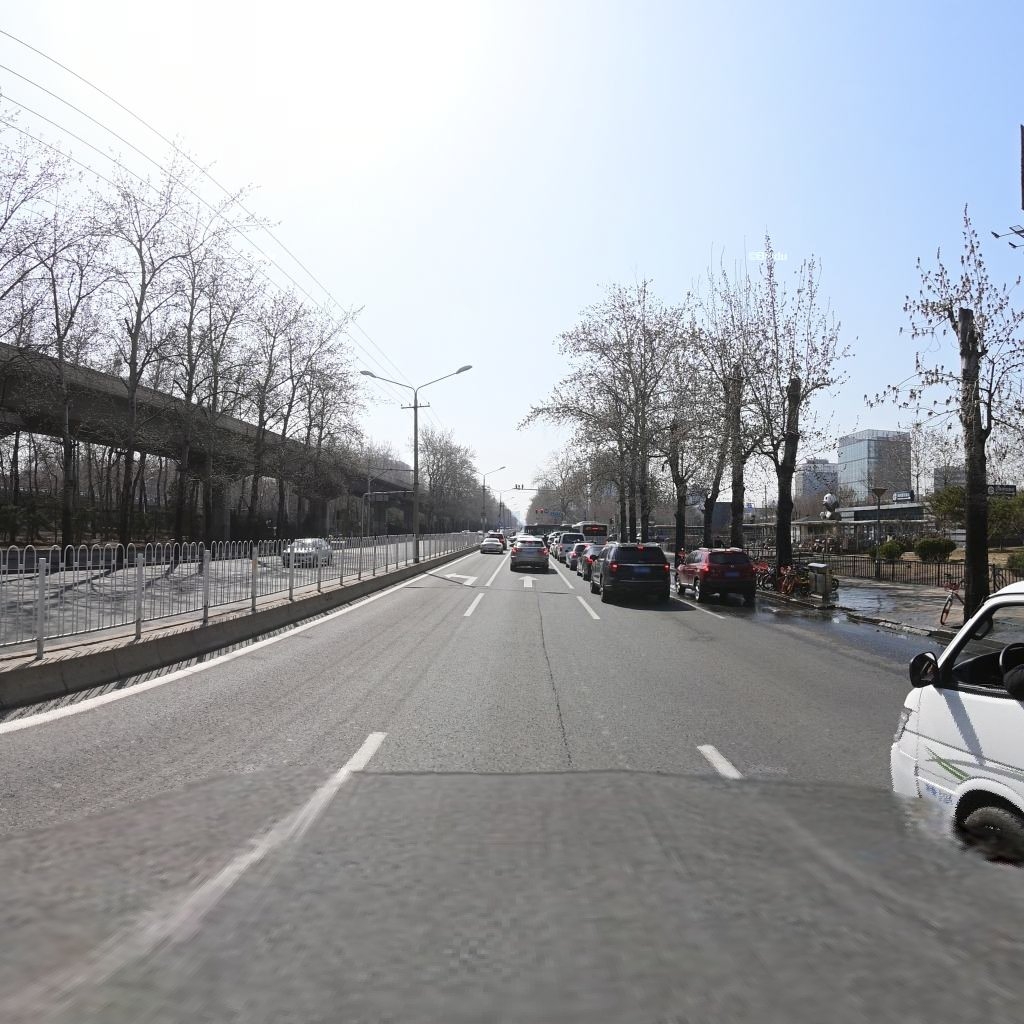
Region: Chaoyang
Road damage annotations: longitudinal crack